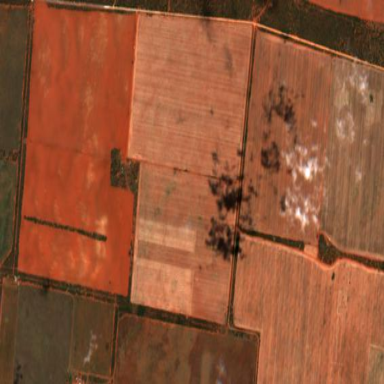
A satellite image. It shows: Farmland used for producing crops.